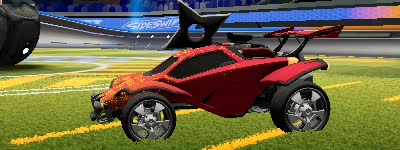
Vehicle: octane